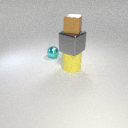
small brown rubber cube above large gray metal cube